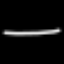
Label: line